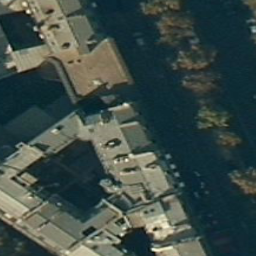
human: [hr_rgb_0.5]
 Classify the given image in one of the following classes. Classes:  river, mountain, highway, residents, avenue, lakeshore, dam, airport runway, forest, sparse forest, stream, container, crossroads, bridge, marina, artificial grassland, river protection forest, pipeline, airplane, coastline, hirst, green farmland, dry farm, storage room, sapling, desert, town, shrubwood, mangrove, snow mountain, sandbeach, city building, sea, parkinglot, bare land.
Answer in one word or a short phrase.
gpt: city building